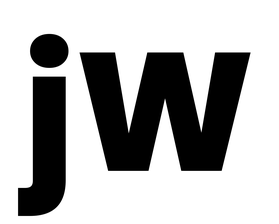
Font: Poppins-ExtraBold